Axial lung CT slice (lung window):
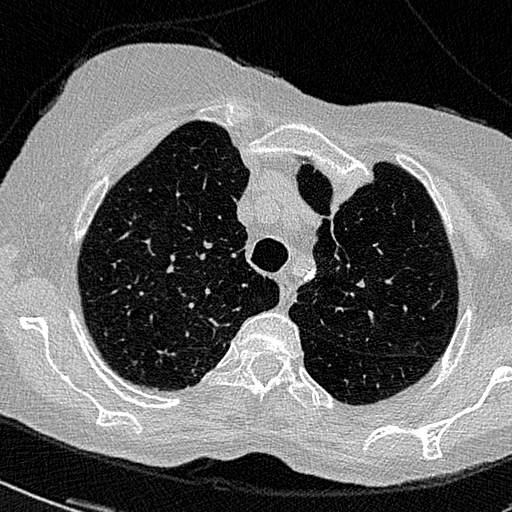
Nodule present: no